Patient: sex M, age 61
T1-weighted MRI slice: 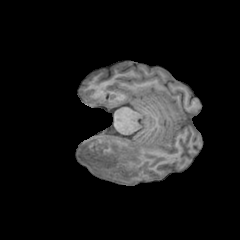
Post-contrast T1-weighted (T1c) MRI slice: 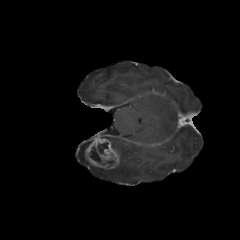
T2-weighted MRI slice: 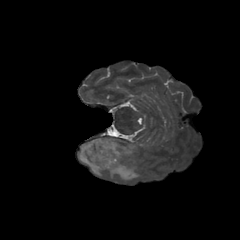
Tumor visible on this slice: yes
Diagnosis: Glioblastoma, IDH-wildtype
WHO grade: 4